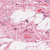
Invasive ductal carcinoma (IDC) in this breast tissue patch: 1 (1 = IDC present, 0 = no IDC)